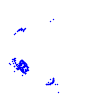
Particle: kaon